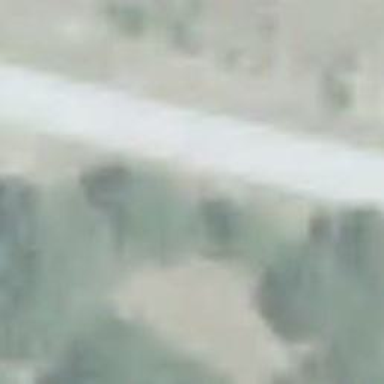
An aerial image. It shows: Dirt track road.